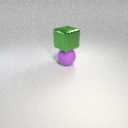
large green metal cube above large purple rubber sphere